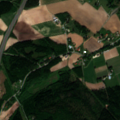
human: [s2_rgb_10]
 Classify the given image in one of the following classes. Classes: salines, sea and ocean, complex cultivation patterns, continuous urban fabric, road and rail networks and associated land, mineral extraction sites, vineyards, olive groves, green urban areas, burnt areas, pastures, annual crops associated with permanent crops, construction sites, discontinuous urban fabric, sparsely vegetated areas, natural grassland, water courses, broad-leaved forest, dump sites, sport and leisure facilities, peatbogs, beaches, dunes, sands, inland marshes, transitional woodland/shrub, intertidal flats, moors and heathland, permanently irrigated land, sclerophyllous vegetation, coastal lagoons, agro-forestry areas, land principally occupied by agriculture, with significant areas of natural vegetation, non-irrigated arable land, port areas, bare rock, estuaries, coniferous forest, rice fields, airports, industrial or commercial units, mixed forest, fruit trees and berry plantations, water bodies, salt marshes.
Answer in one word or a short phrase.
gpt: discontinuous urban fabric, non-irrigated arable land, land principally occupied by agriculture, with significant areas of natural vegetation, coniferous forest, mixed forest, transitional woodland/shrub